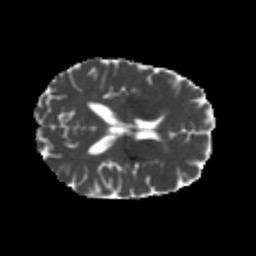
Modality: MD
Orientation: axial
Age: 24
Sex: female
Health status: healthy
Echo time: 0.074 s